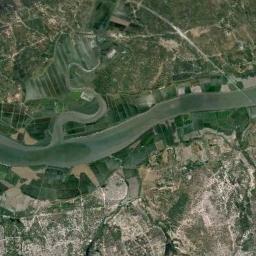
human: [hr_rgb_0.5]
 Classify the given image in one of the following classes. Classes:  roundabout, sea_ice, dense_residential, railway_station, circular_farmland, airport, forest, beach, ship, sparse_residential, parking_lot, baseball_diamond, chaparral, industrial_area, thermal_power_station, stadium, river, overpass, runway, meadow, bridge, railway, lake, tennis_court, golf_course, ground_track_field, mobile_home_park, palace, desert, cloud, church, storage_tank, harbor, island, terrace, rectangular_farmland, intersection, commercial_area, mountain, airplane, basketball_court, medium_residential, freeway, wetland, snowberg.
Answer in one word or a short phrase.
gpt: river